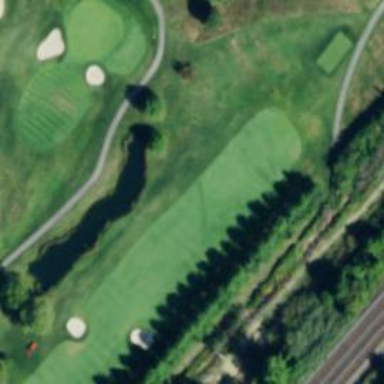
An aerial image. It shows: Golf hole.